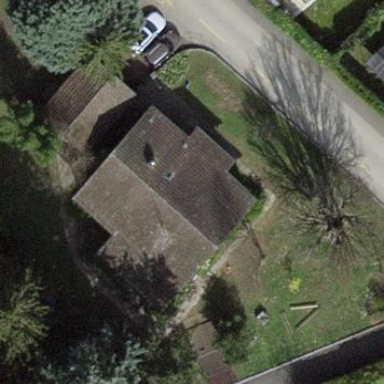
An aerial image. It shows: Garden enclosed by fence.